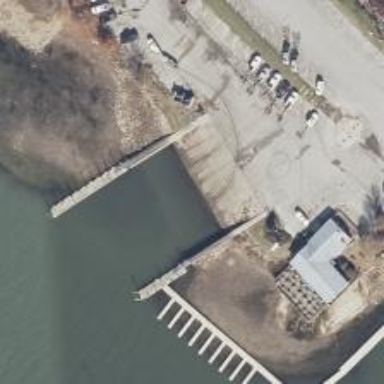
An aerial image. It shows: Slipway on leisure land.